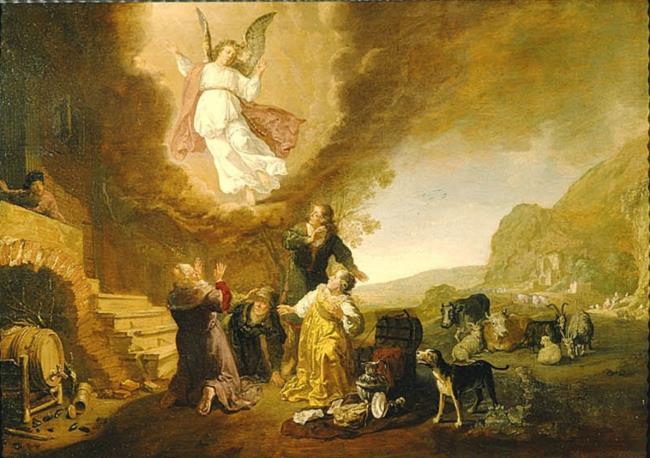
Title: Angel Raphael leaving Tobias and his family
Artist: attributed to Jan Baptist Weenix
Earliest date: 1636
Latest date: 1660
Genre: painting
Iconography: cattle
Keywords: Old Testament and Apocrypha, archangel, in a landscape, cow (guide term), goat, dog